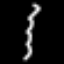
Label: squiggle